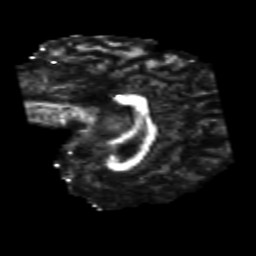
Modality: FA
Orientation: sagittal
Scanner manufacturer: siemens
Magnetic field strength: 3 T
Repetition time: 6.8 s
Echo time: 0.093 s